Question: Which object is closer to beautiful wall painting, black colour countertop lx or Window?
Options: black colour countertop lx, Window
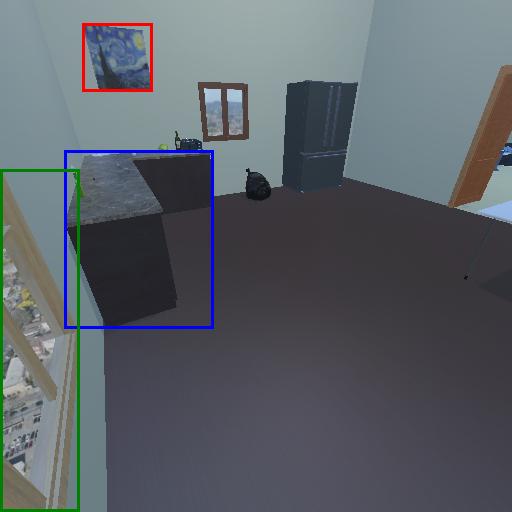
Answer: black colour countertop lx